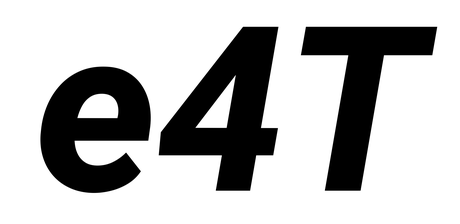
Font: Roboto-Italic_ExtraBold_Italic